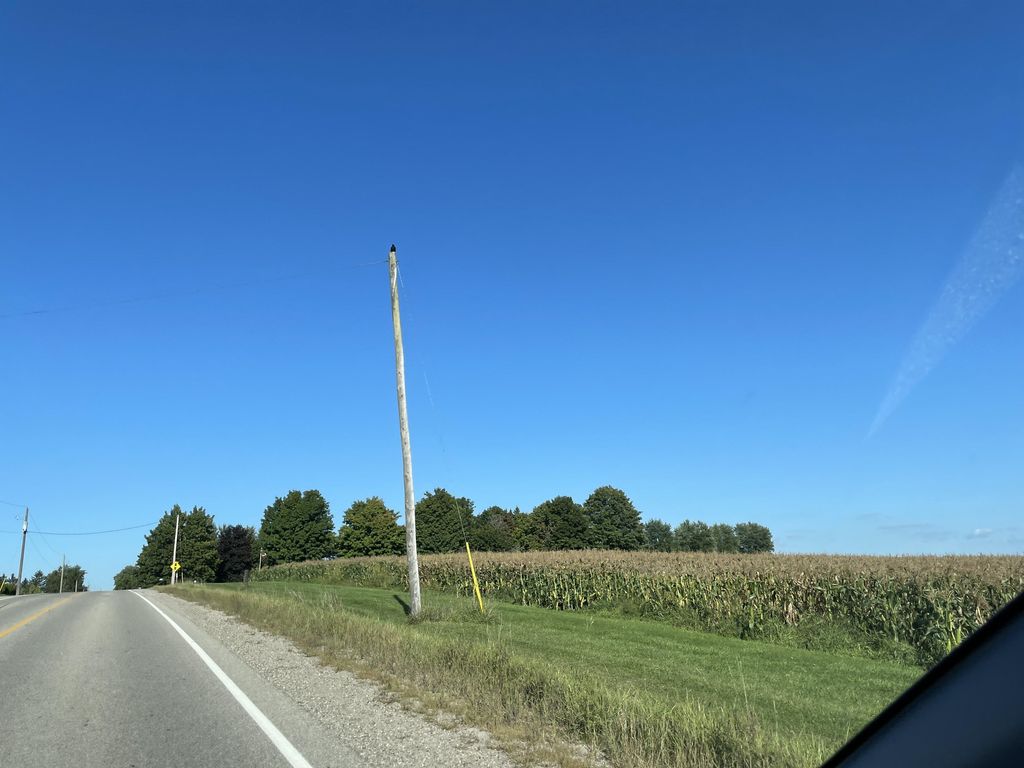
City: kitchener-waterloo